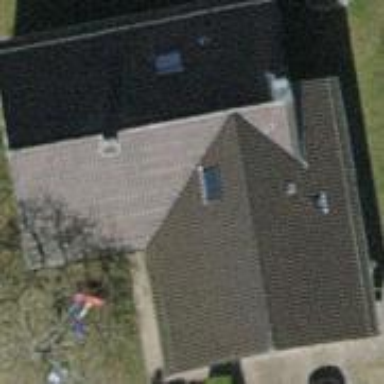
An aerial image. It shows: Detached building.